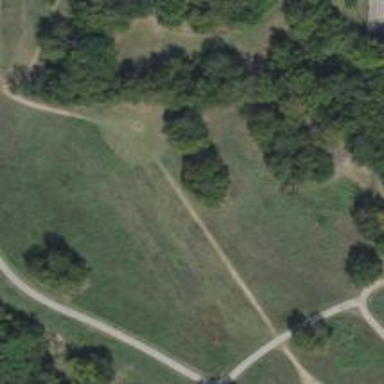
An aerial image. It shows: Disc golf course.